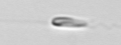
Label: flagellate_morphotype3